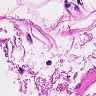
Metastatic tissue present: no